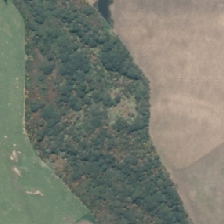
Land cover: manuka_kanuka